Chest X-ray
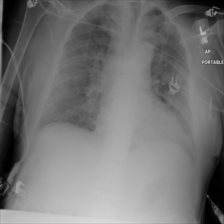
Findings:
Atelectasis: negative
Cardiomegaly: negative
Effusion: negative
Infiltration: positive
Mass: negative
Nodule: negative
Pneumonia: negative
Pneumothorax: negative
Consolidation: negative
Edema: negative
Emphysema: negative
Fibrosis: negative
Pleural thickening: negative
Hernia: negative